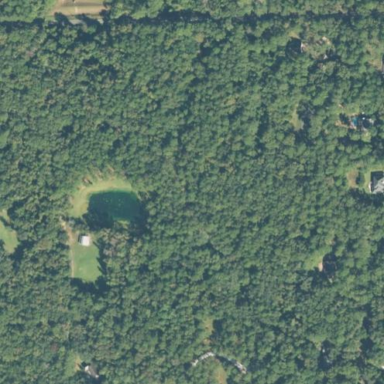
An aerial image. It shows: Mixed woodland area with various types of leaves.